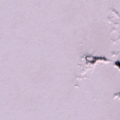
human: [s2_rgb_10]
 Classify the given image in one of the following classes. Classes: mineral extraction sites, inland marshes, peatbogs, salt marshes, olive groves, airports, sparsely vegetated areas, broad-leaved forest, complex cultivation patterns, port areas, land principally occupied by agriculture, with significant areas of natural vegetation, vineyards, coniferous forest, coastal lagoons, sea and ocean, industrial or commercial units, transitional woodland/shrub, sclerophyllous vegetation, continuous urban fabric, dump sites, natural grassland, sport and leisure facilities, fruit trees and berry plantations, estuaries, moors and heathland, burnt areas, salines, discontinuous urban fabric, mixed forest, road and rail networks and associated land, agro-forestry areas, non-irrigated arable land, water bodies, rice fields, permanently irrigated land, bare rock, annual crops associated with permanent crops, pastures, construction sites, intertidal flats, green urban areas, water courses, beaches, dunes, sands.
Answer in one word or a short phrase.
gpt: broad-leaved forest, sea and ocean